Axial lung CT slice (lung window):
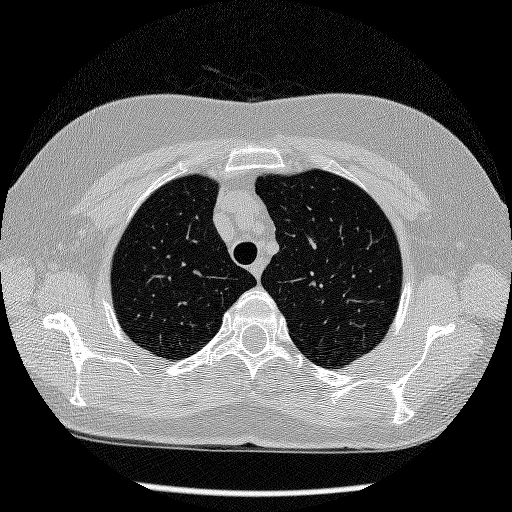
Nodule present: no